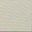
Piece: xx